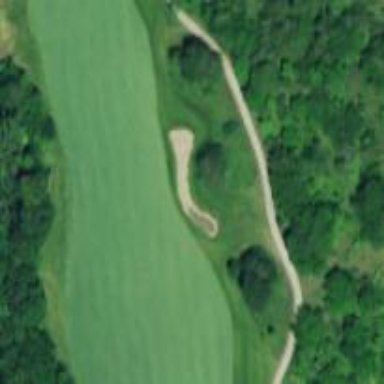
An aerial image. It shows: Grassy area designated as golf fairway.